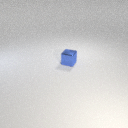
small blue metal cube